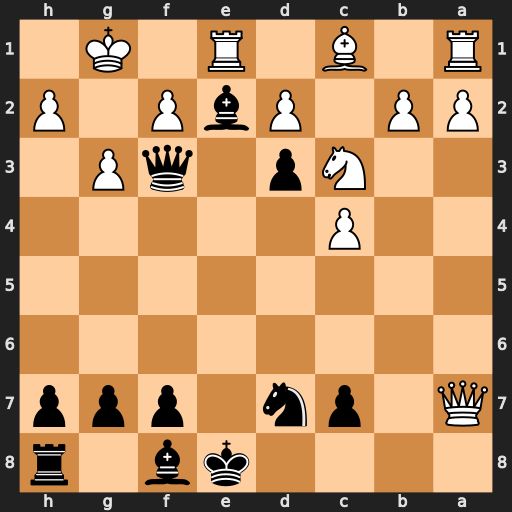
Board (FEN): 4kb1r/Q1pn1ppp/8/8/2P5/2Np1qP1/PP1PbP1P/R1B1R1K1
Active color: b
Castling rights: k
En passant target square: -
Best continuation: Bc5 Qxc5 Nxc5